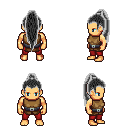
a pixel art fantasy rpg character, male body template, human, tanned skin, leather chest armor, red pants, gray extra-long topknot hairstyle, four views (front, back, left, right), 2x2 character sprite sheet, small pixel art, hard edges, no anti-aliasing